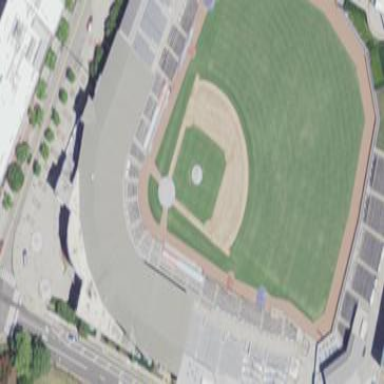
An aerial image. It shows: Baseball stadium for leisure land sports.